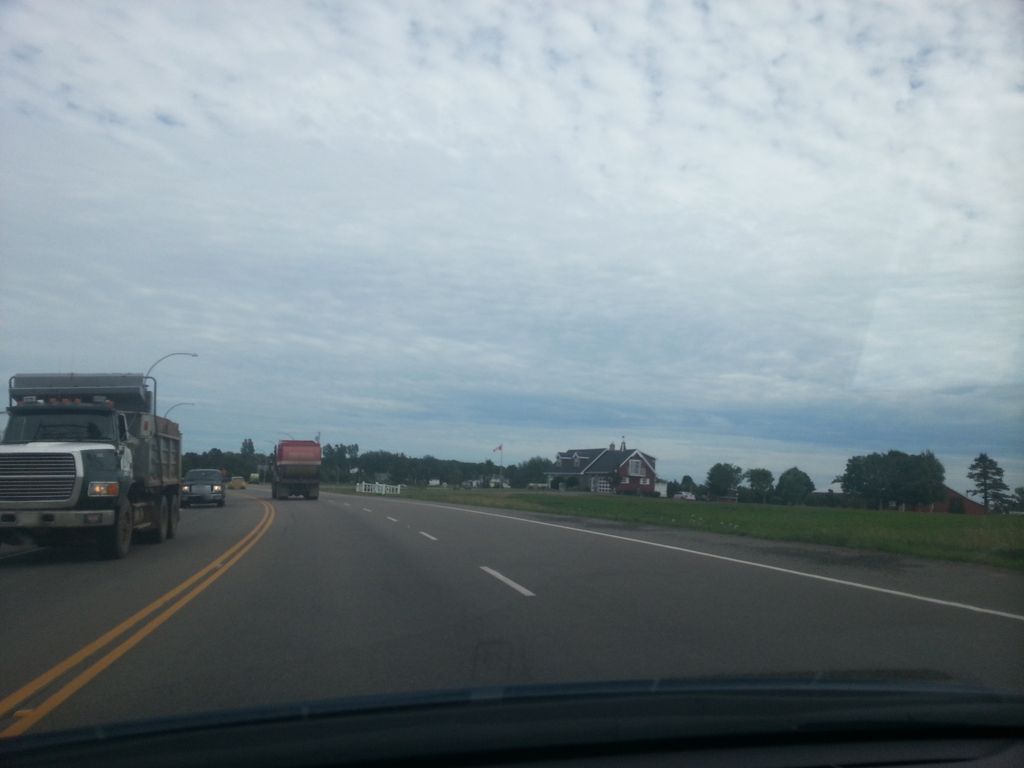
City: charlottetown